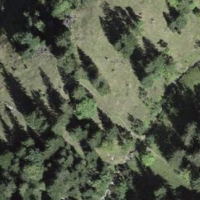
EUNIS habitat code: 41
Species observed at this site:
Campanula glomerata
Neotinea ustulata